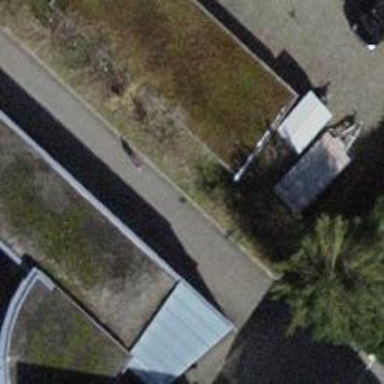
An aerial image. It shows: Building with flat roof.